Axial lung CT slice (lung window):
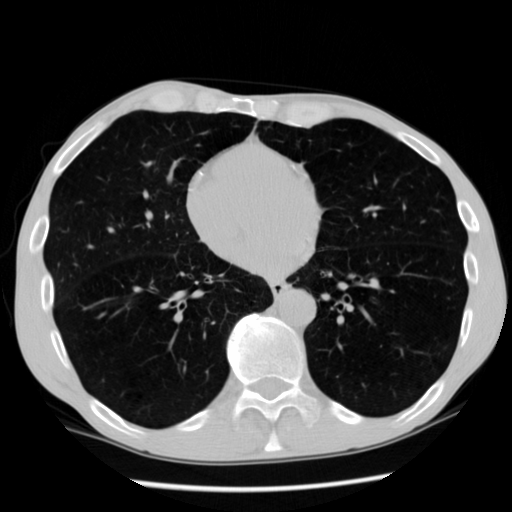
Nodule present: no